Question: When you add a polygon shape to PowerPoint, you can attach/embed a textbox inside it. When you move or rotate the polygon shape, the text adjusts with it.
How can I do this with a line shape?
In the example below, I rotated and moved both boxes, and the text and lines updated automatically. The label didn't move and is no longer associated with the line.
How can I "attach" the label to the line?

Thanks.
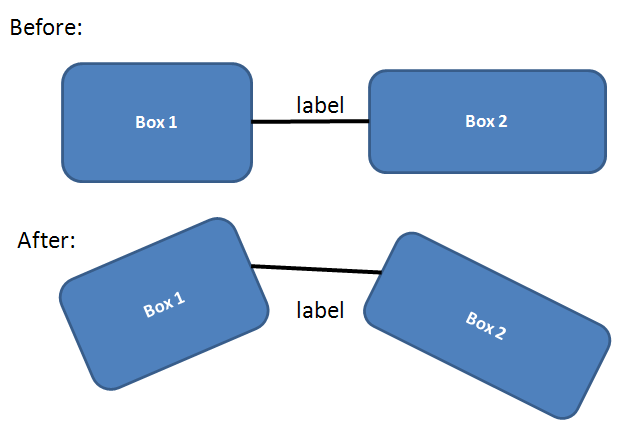
Answer: Most shapes have a text frame; that's the "container" for any text in the shape. Lines don't have a text frame, so can't hold text.
So you cheat.
Simplest dodge would be to create a separate text box and group it with the line.
Or you can draw a rectangle, give it no outline, make its fill the color you want your line to be, then set its height to whatever line width you want. The rectangle hold text. By default, the text will sit atop the line, which isn't what you want here, so add a line feed to the beginning or end of the text to bump it below or above the line slightly.